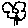
Label: flower